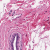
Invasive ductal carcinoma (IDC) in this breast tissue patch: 0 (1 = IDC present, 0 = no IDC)